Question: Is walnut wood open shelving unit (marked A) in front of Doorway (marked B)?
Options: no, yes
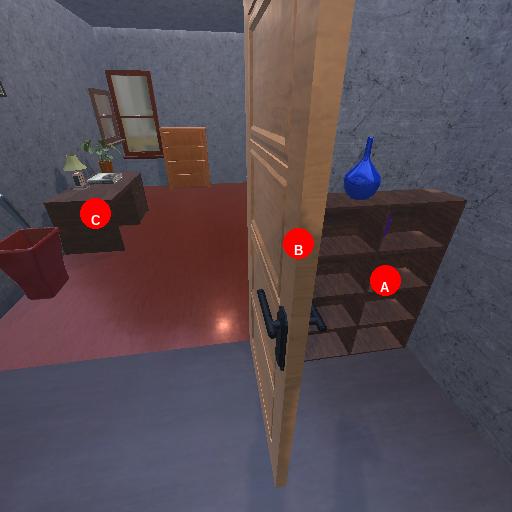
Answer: no